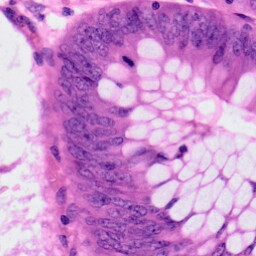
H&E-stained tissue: Colon